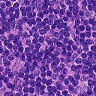
Metastatic tissue present: no